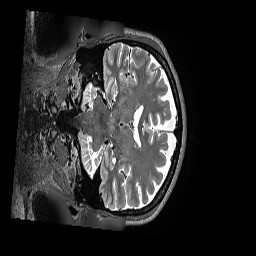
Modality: T2w
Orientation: coronal
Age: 68
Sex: male